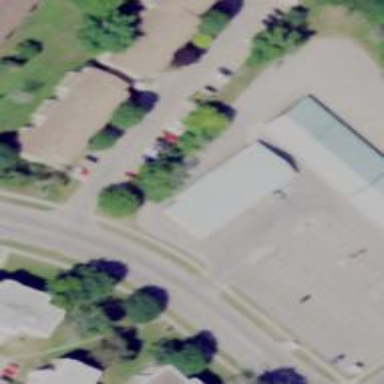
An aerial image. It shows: Veterinary facility.